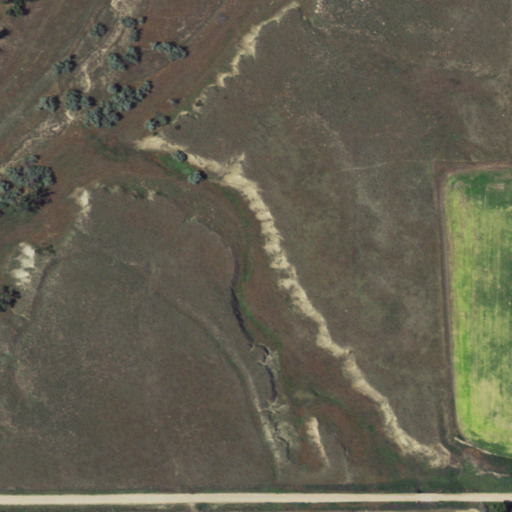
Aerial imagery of valley in Kansas named Devils Canyon containing grassland, open development, herbaceous wetlands, and pasture